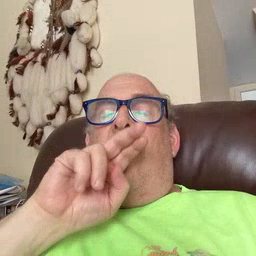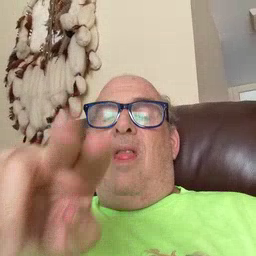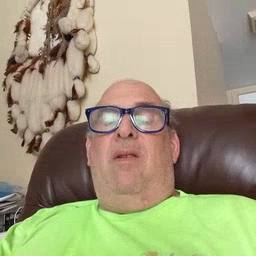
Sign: tongue